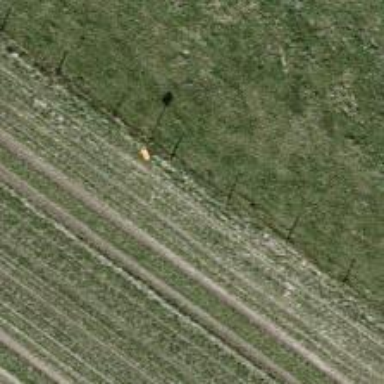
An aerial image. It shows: Pole supporting roof covering pipeline marker.